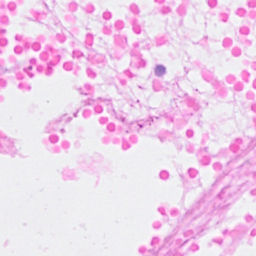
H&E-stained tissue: Breast